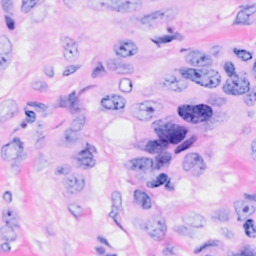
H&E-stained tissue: Breast